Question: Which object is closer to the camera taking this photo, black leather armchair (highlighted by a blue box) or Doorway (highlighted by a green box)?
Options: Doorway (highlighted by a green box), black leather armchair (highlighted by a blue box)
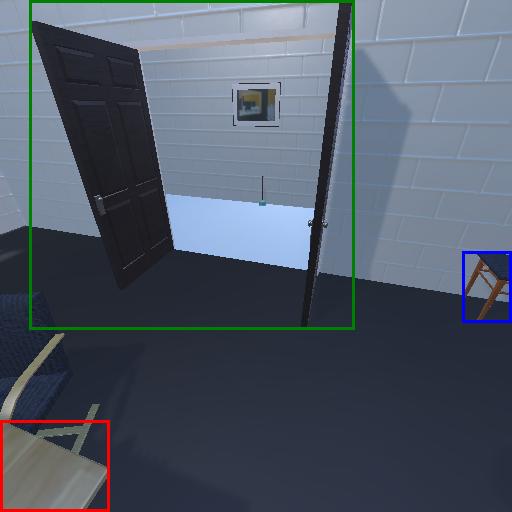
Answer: Doorway (highlighted by a green box)